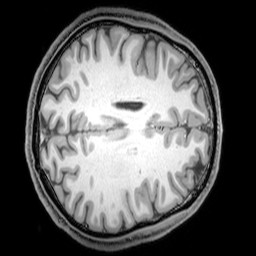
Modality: T1w
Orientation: axial
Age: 24
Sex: male
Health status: healthy
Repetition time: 0.081 s
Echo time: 0.037 s